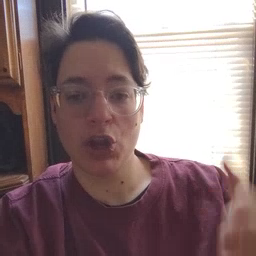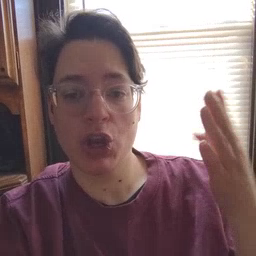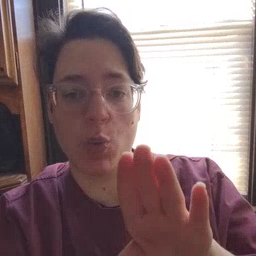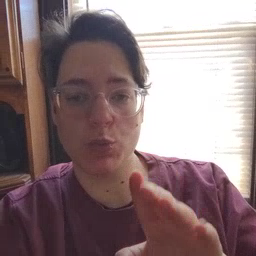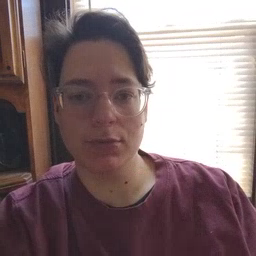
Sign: close